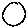
Label: circle